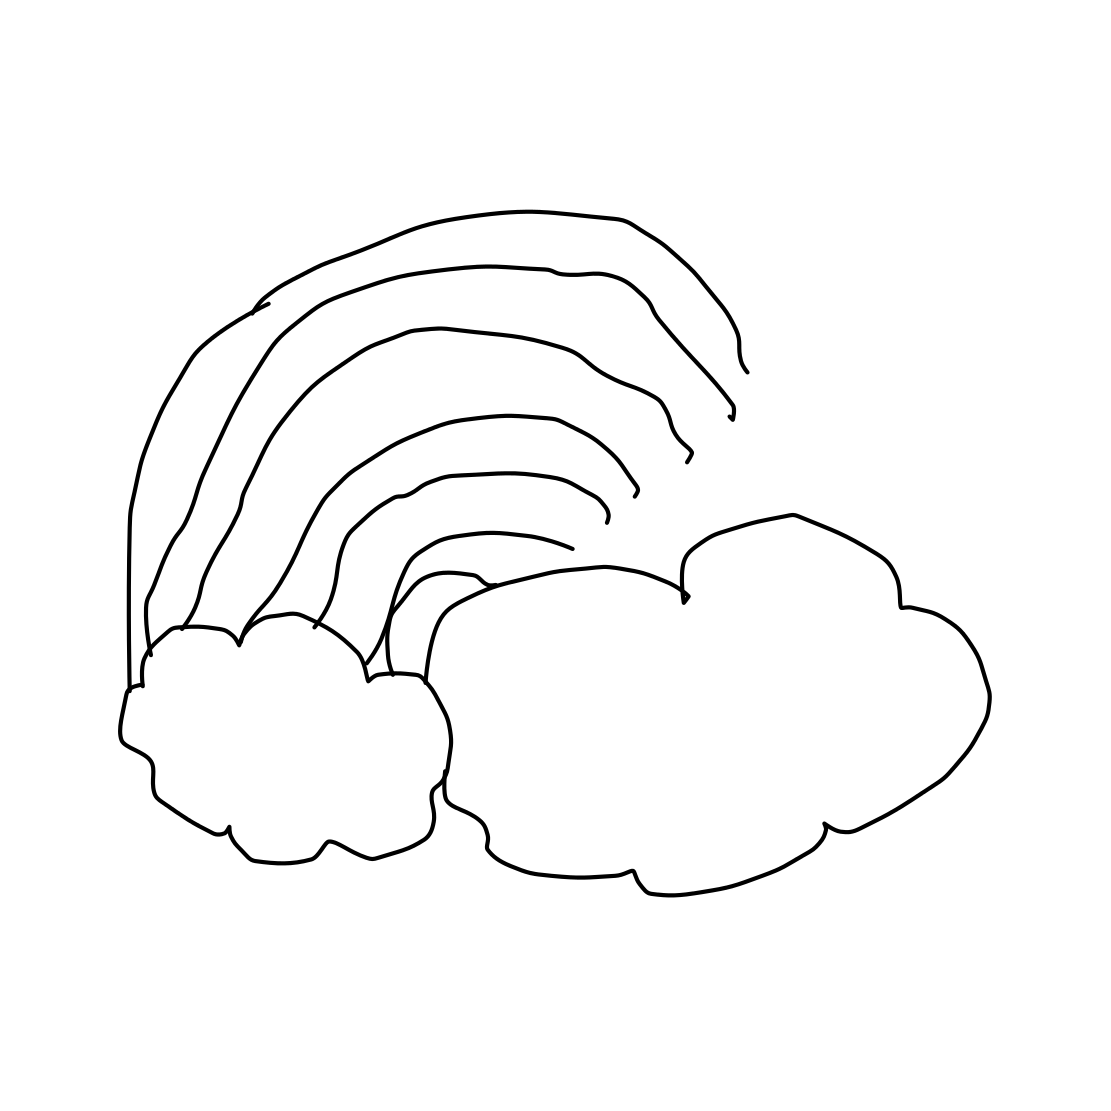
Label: rainbow